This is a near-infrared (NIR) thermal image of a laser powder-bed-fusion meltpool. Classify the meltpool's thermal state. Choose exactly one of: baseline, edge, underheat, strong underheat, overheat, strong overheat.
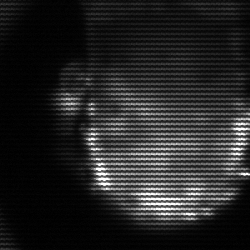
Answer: baseline